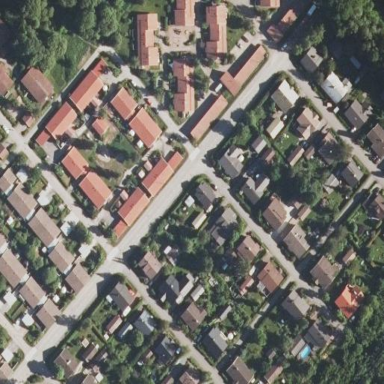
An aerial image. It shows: Residential area.